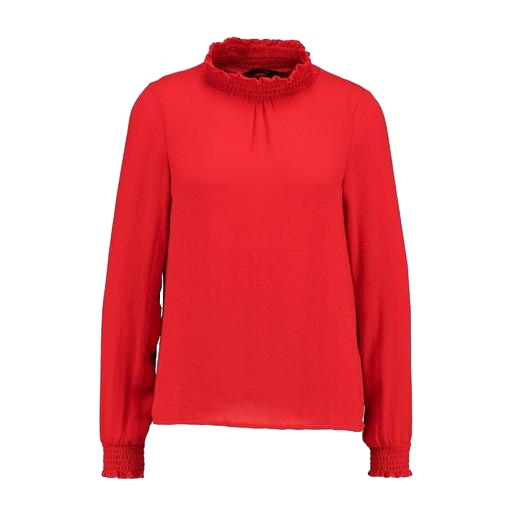
high-neck blouse, multicolor vero moda rust high neck blouse, red petite high-low mock-neck top only macy, white background